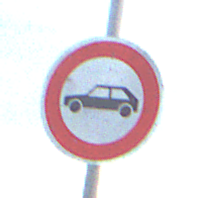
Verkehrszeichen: VerbotPersonenkraftwagen
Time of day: SunriseSunset
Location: Outdoor (RoadRail)
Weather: PartlyCloudy
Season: NotSpecified
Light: Natural